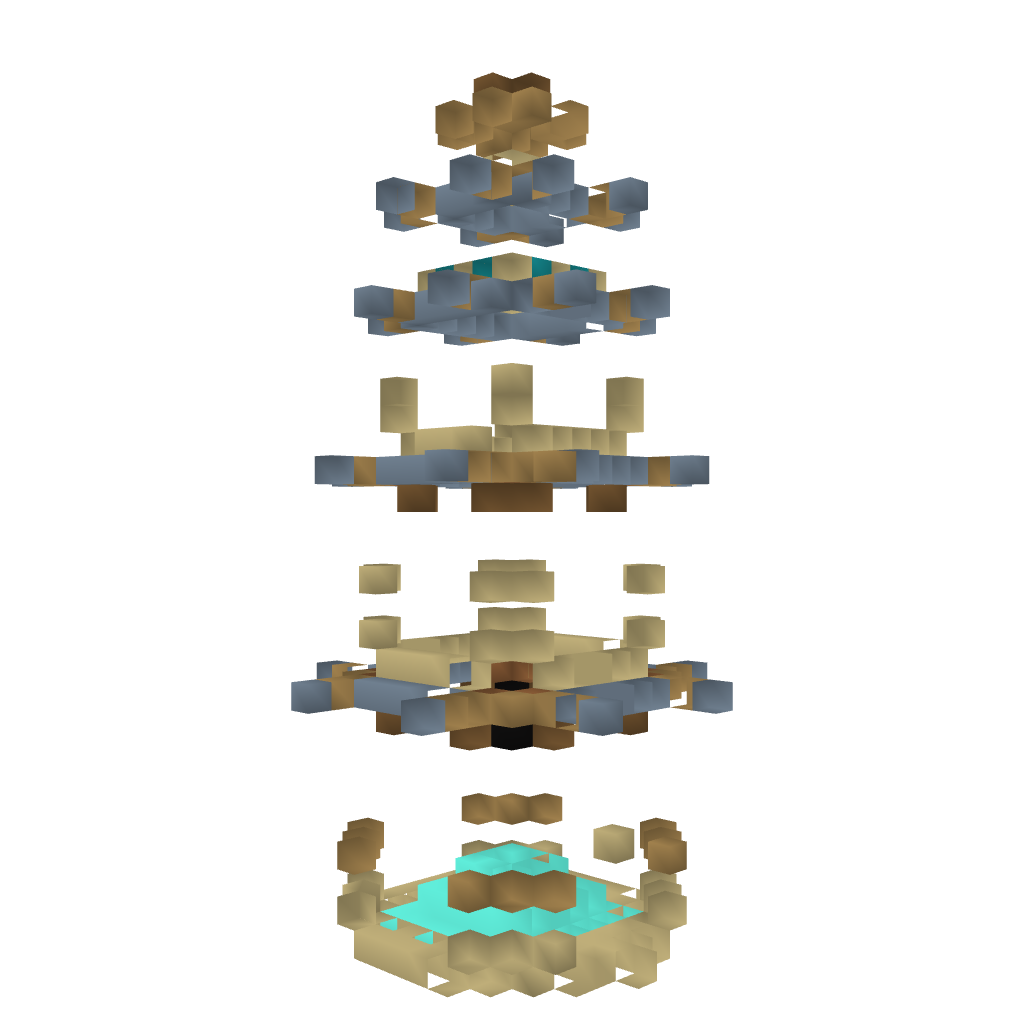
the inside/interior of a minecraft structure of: Pagoda of LIGHT